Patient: sex M, age 73
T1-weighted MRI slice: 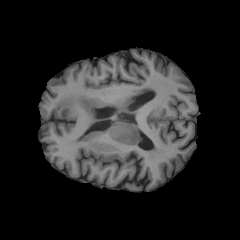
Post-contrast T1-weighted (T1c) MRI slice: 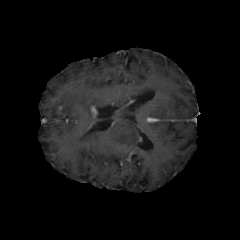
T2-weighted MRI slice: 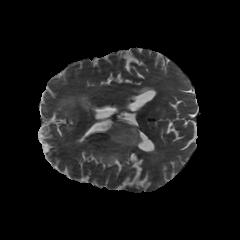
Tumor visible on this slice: yes
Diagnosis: Glioblastoma, IDH-wildtype
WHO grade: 4